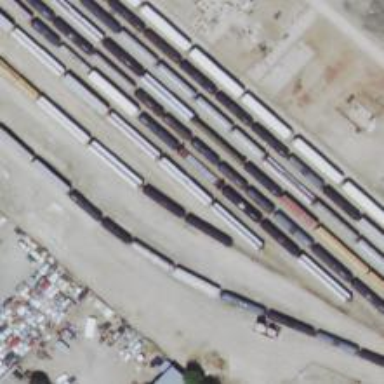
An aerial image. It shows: Railway spur service.